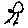
Label: bird